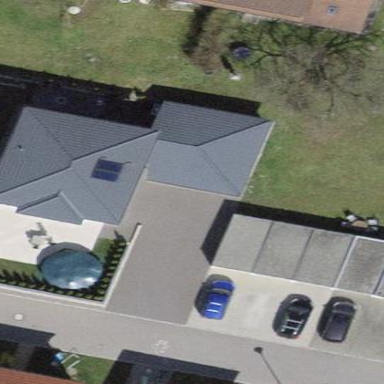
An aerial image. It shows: Detached building with pyramidal roof shape.